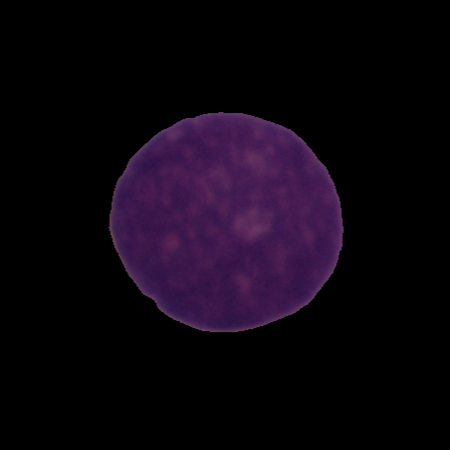
Label: cancer